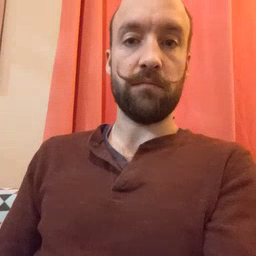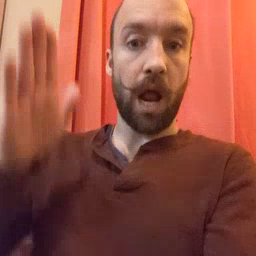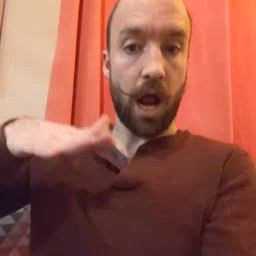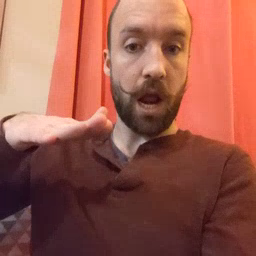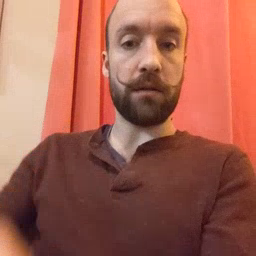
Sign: on